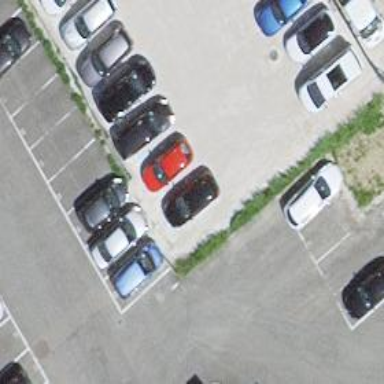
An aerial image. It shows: Road serving as parking aisle.